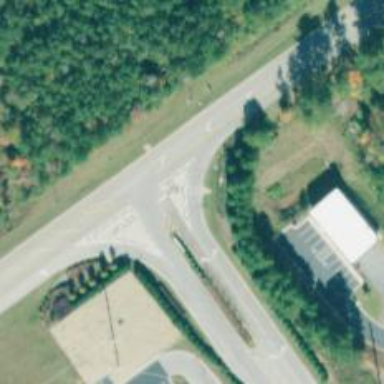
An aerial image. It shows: Secondary link road with asphalt surface.